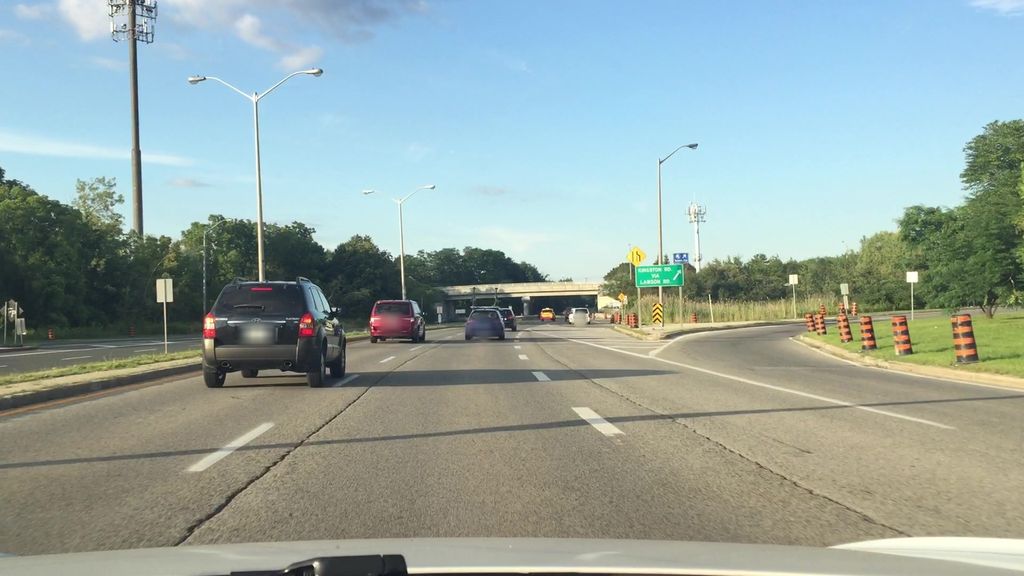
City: toronto